Question: I am trying to scrape all the list objects from an eBay page into a list called 'listings' using BeautifulSoup in Django and print the length of the list. The eBay list objects I want to scrape are all the ones with 'class='sresult lvresult clearfix li'' however, my code is not working correctly as my 'listings' list is empty.
Here are the eBay list objects I am trying to scrape:

My code:
'''
url = 'https://www.ebay.co.uk/sch/i.html?_from=R40&LH_Complete=1&LH_Sold=1&_nkw=rolex%20submariner&_dcat=31387&rt=nc&LH_ItemCondition=3000&_trksid=p2045573.m1684'
content = session.get(url, verify=False).content
soup = BeautifulSoup(content, 'html.parser')
listings = soup.find_all('li', attrs={'class': 'sresult lvresult clearfix li'})
print(len(listings))
'''
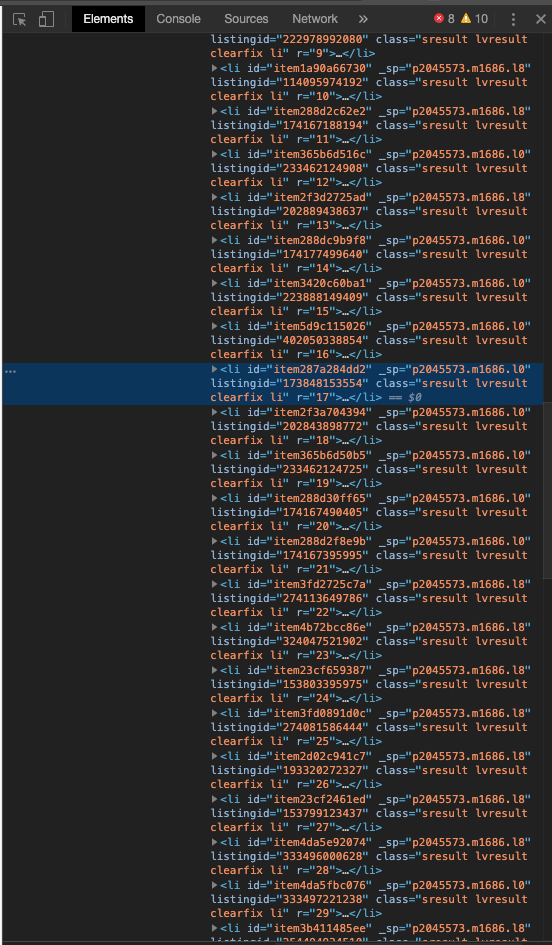
Answer: I have tried your code and it's working perfectly. (len(listings) == 50)
I have modified it a bit to get the status code, which is 200 from my IP address.
Can you try and see the status_code you are getting?
'''
1 from bs4 import BeautifulSoup
2 import requests
3
4
5 url = 'https://www.ebay.co.uk/sch/i.html?_from=R40&LH_Complete=1&LH_Sold=1&_nkw=rolex%20submariner&_dcat=31387&rt=nc&LH_ItemCondition=3000&_trksid=p2045573.m1684'
6 session = requests.Session()
7
8 response = session.get(url, verify=False)
9
10 soup = BeautifulSoup(response.content, 'html.parser')
11
12 listings = soup.find_all('li', attrs={'class': 'sresult lvresult clearfix li'})
13 print(len(listings))
14 print(response.status_code)
'''